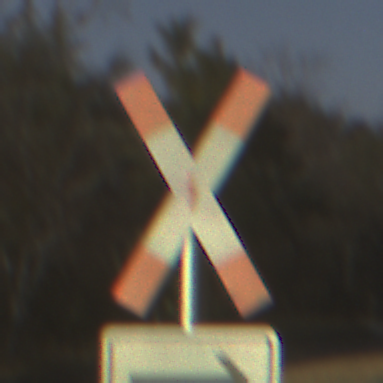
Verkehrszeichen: Andreaskreuz
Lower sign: RichtungsangabeDurchPfeile4
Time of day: SunriseSunset
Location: Outdoor (Nature)
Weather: Clear
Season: NotSpecified
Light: Natural